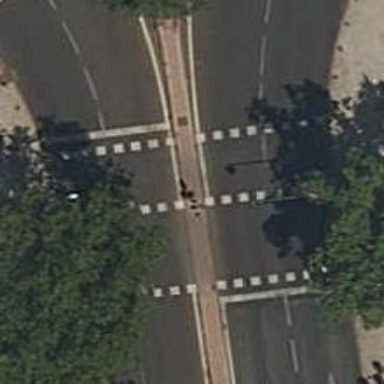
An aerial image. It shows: Kerb serving as barrier.